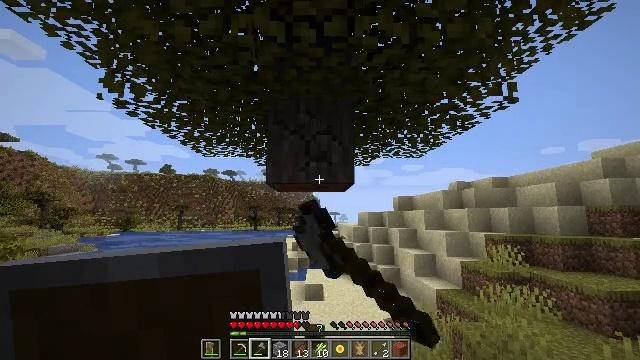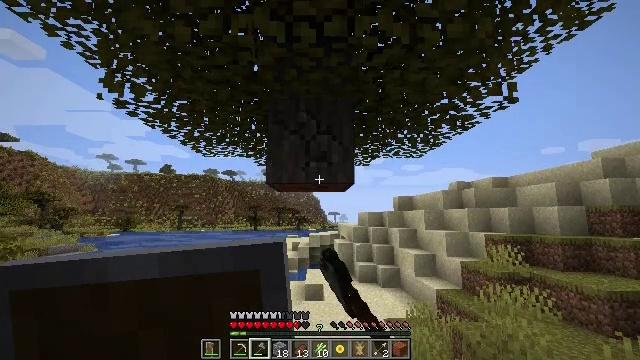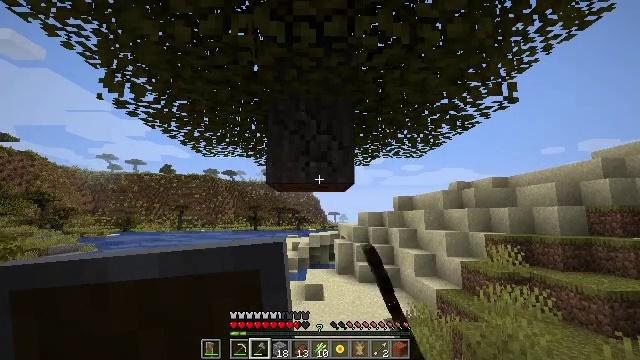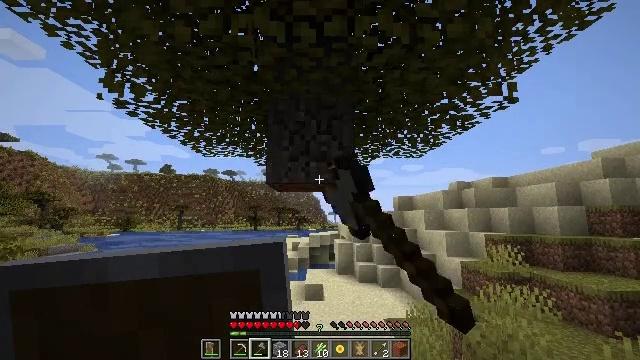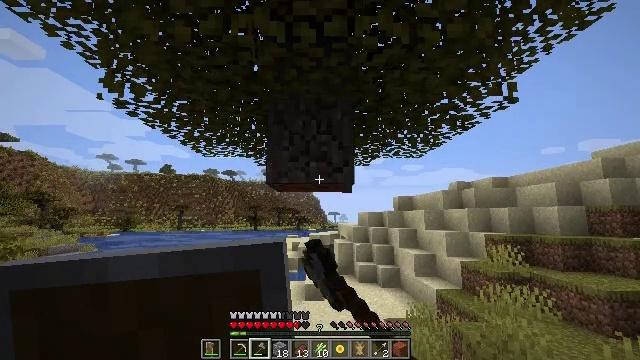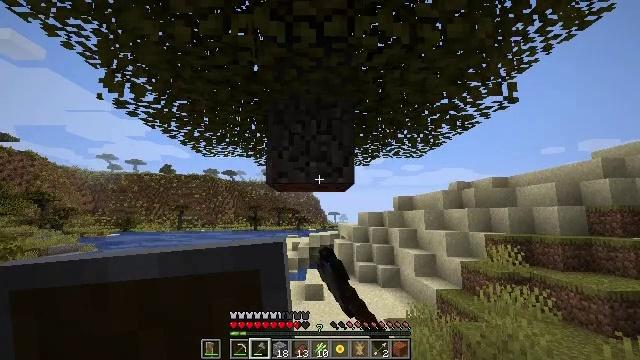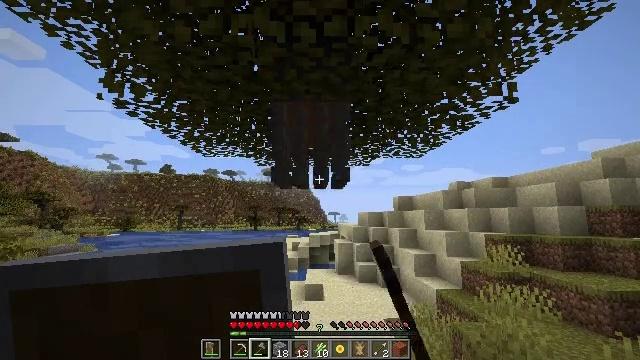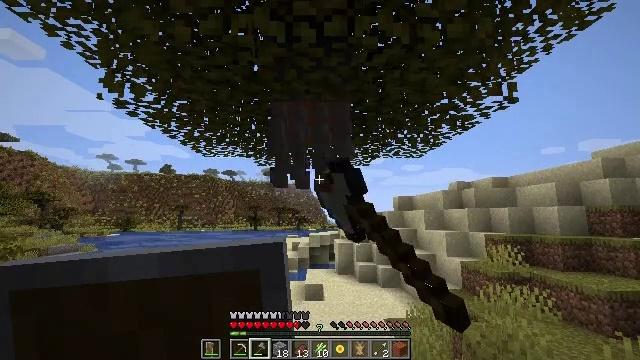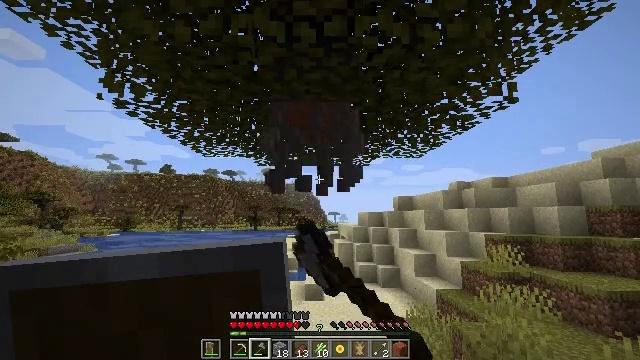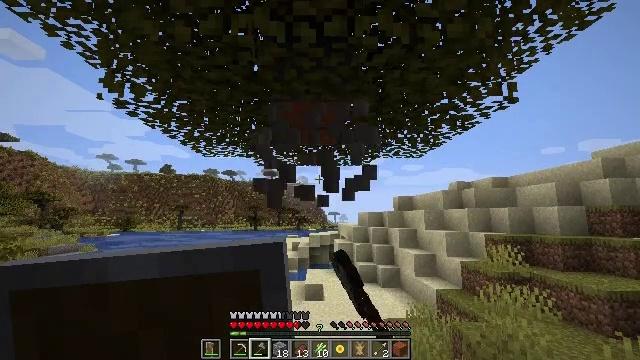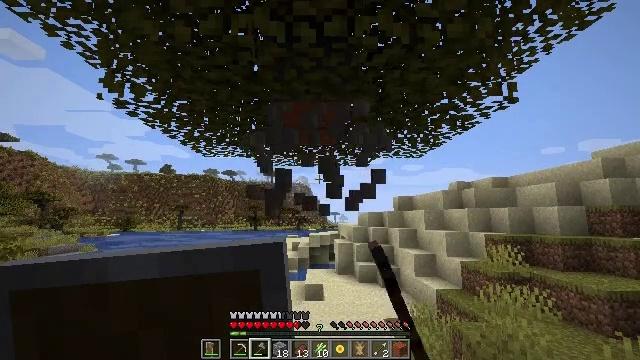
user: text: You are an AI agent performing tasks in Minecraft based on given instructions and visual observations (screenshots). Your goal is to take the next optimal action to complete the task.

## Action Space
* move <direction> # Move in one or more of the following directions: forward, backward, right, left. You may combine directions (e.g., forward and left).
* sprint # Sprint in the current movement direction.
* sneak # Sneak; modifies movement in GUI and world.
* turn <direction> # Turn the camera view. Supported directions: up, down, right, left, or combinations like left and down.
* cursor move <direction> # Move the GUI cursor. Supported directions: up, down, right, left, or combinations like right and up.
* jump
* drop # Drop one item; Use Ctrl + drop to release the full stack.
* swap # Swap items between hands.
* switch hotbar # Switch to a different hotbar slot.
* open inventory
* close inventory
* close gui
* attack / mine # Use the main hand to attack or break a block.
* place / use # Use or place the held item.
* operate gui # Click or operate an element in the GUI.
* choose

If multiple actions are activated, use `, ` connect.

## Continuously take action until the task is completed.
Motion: motion action
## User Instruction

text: Chop down the acacia log.
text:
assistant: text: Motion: attack / mine
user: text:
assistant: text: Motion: attack / mine
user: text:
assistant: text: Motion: attack / mine
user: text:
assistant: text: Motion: attack / mine
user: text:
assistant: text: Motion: attack / mine
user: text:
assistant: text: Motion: attack / mine
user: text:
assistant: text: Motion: attack / mine
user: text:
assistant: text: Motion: attack / mine
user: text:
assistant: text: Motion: attack / mine
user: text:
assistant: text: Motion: attack / mine
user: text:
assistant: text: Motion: attack / mine